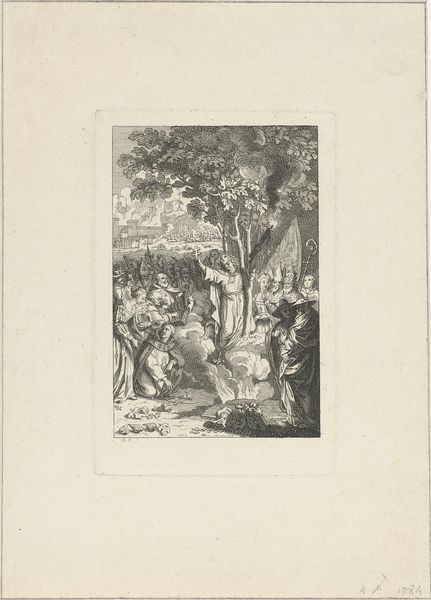
Titel: Allegorie op de Rooms-Katholieke macht
Künstler: Bernard Picart
Standort: Amsterdam
Institution: Rijksmuseum
Schlagwörter: baum, feuer, landschaft, menschen, stadt, hüte, männer, schloss, steine, wald, engel, stab, mauer, bischof, papst, burg, kreuz, brennen, christus, predigt, zuhörer, geist, wunder, redee